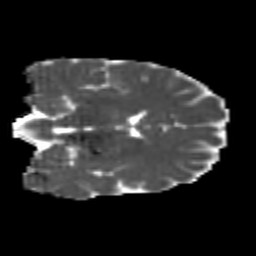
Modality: MD
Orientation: coronal
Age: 21
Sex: female
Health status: healthy
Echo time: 0.074 s